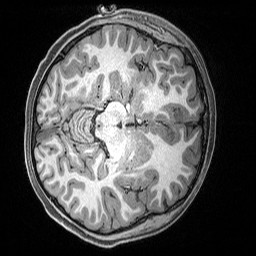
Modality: T1w
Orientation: axial
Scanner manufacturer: siemens
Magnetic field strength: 3 T
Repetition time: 2.5 s
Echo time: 0.0029 s